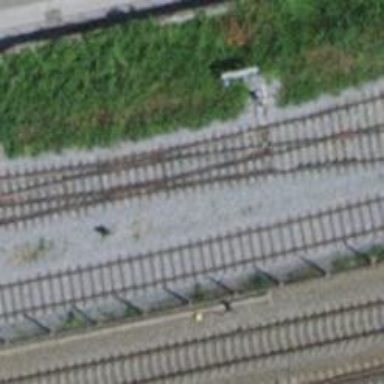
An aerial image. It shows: Railway switch.